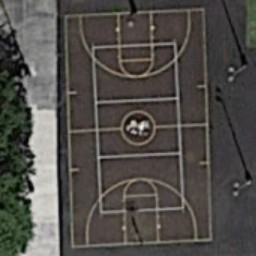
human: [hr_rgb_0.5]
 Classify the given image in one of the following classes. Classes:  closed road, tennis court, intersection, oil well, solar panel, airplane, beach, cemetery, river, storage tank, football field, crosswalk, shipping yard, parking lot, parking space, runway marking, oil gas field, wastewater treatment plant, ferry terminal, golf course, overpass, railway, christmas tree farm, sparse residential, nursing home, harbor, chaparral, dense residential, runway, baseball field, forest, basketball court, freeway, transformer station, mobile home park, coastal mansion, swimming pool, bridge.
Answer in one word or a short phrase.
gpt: basketball court